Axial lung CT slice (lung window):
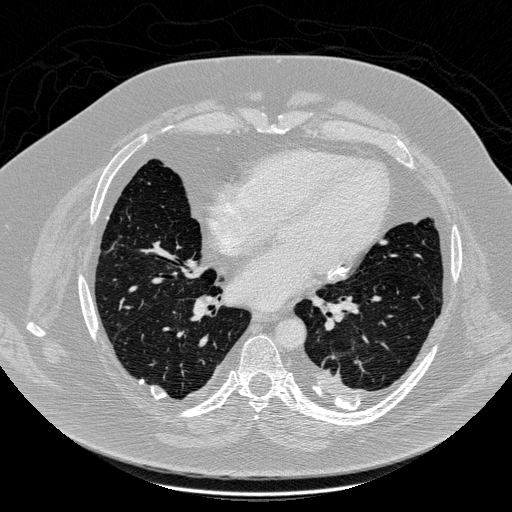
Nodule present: no